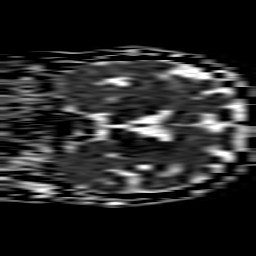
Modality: ADC
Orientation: coronal
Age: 69
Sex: female
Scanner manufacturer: philips
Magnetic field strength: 1.5 T
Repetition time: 3.403 s
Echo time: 0.09411 s